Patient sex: F
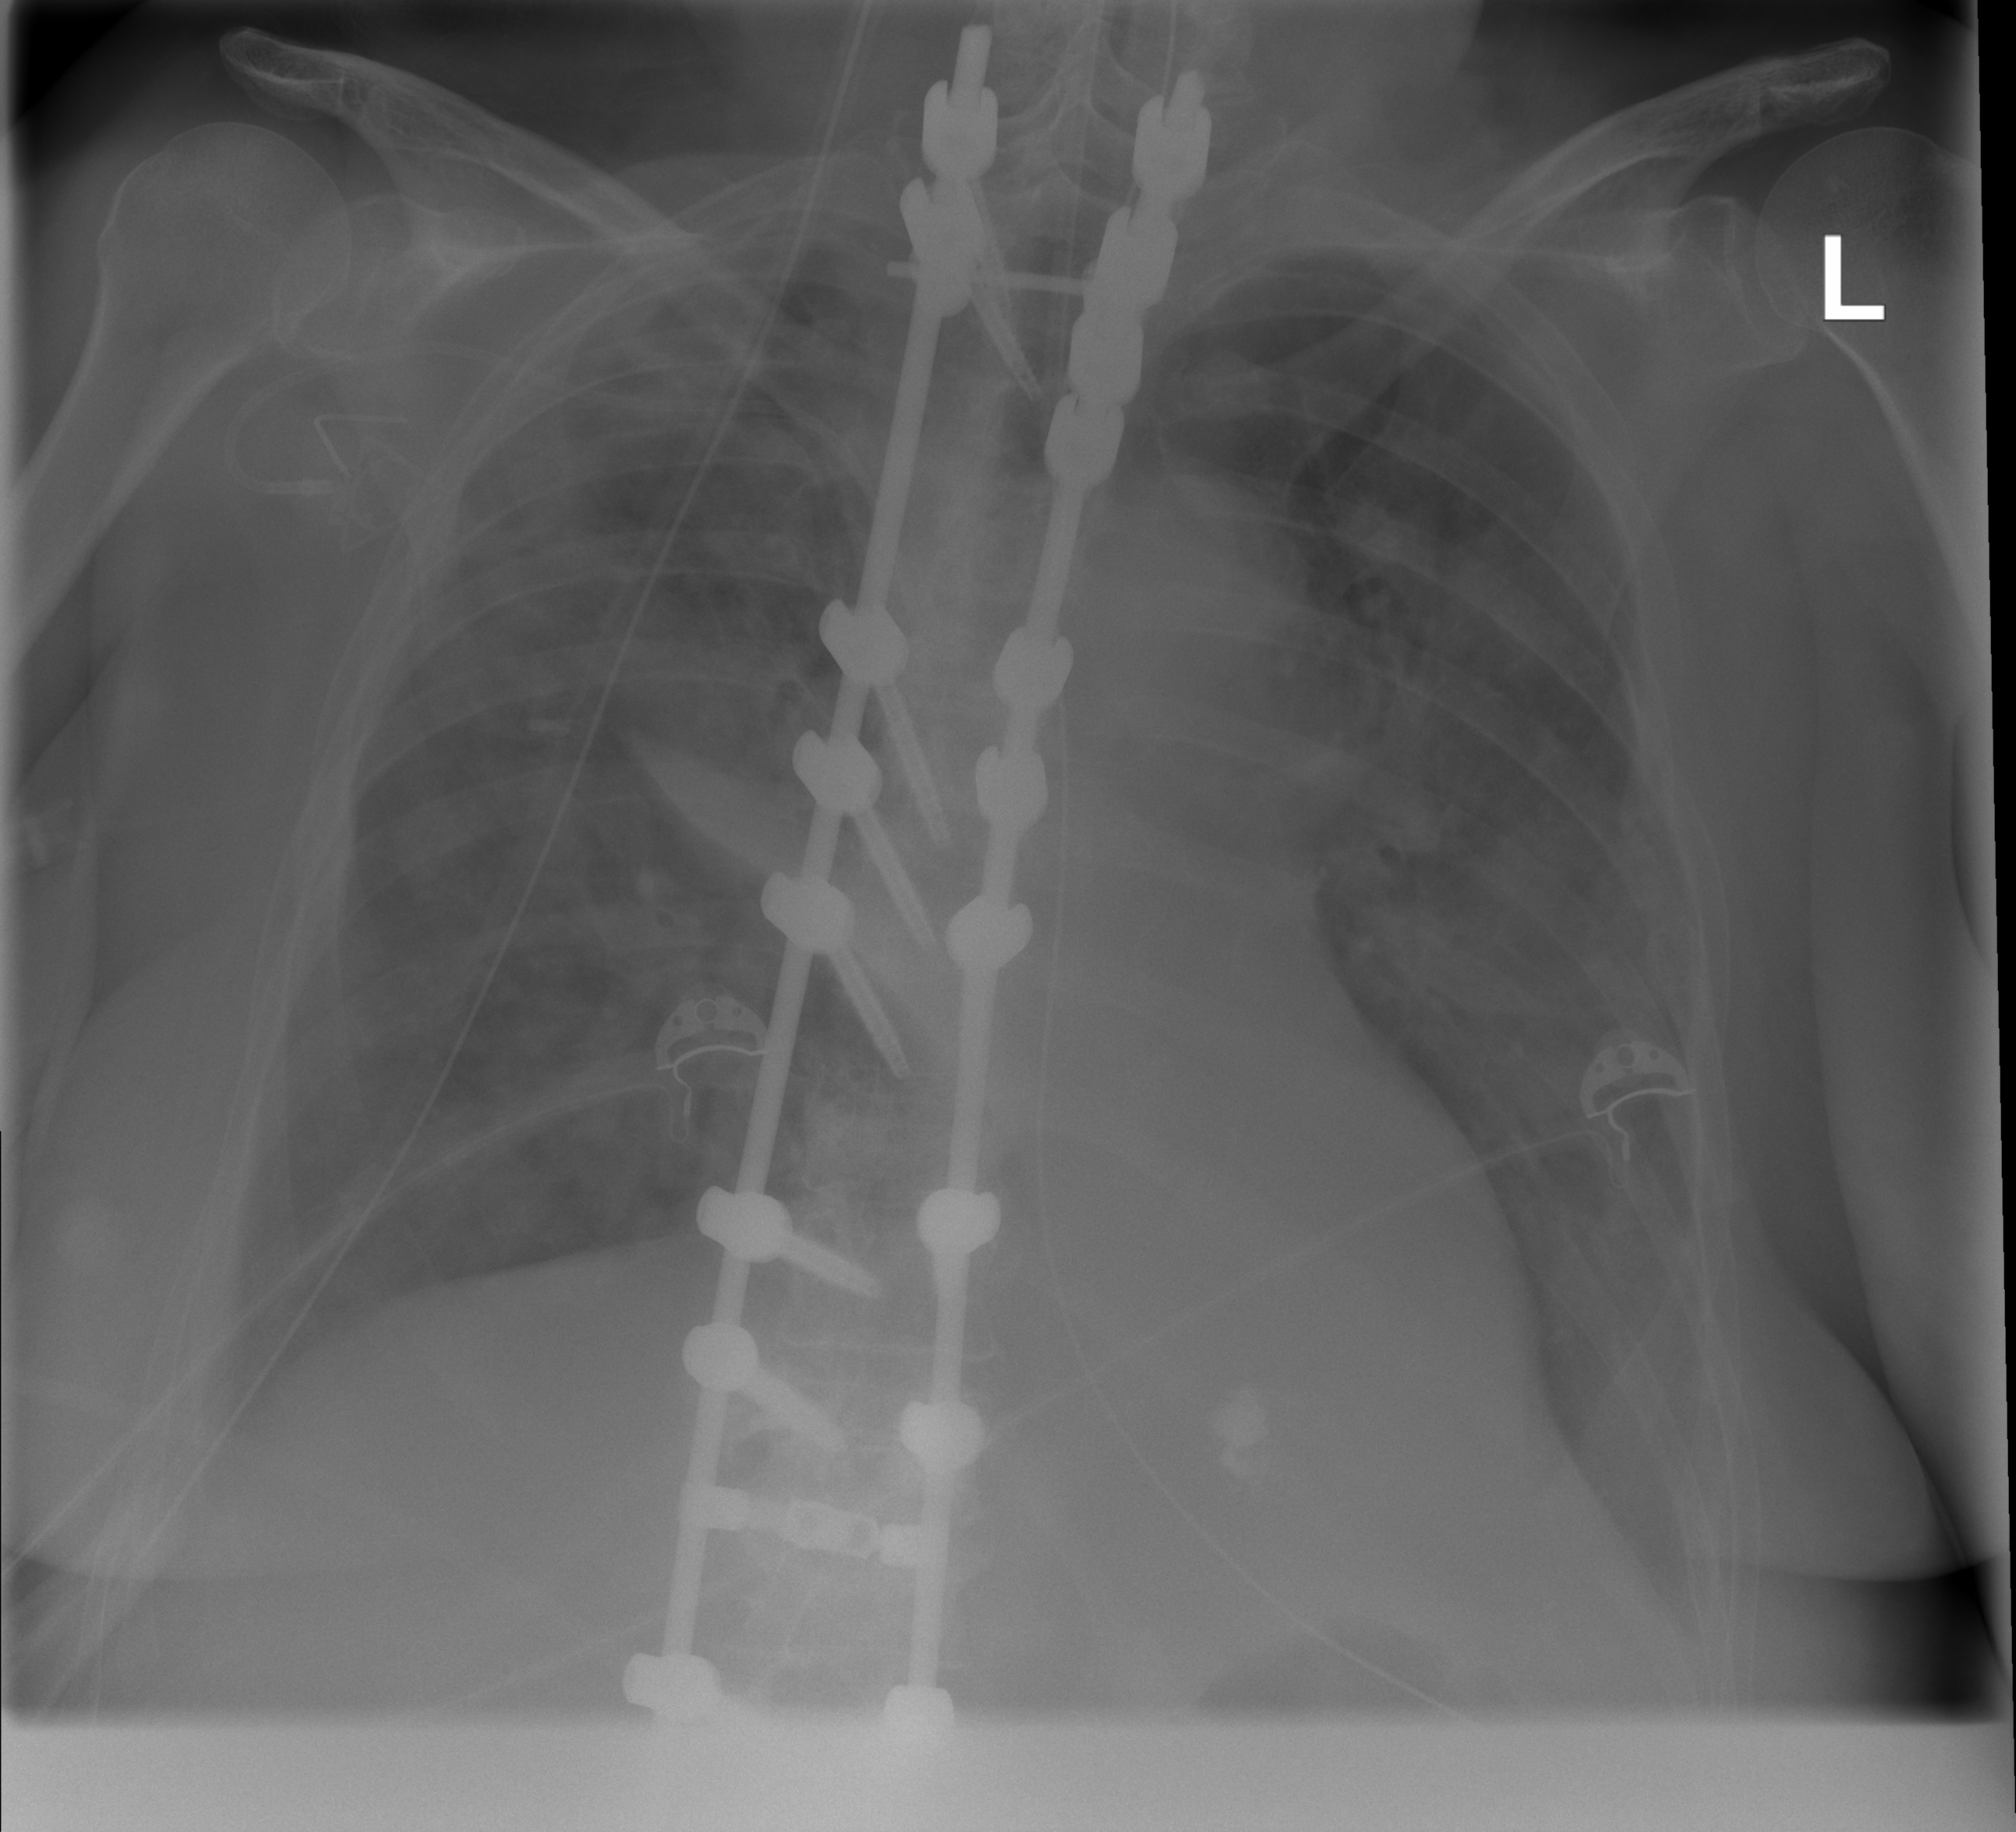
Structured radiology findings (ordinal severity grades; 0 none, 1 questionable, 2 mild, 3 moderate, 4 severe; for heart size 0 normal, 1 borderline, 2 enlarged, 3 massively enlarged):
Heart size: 0
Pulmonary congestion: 2
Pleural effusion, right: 1
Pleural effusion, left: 2
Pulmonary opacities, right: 2
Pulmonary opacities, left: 2
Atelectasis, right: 0
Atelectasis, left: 2